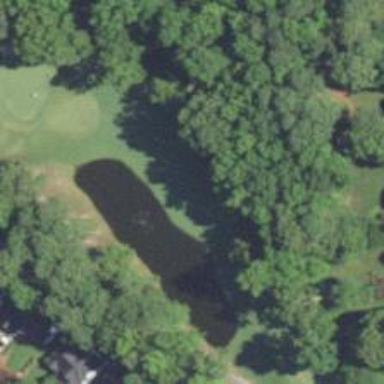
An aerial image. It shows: View of golf hole.